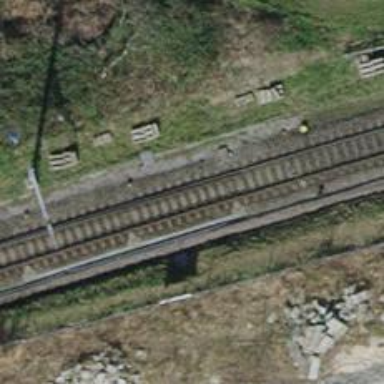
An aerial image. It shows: Railway signal.